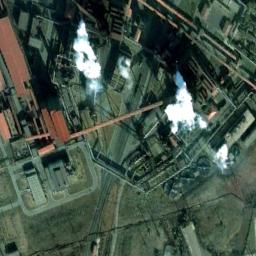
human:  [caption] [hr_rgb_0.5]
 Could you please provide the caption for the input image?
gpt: There are many mechanical equipment and pipelines in the thermal power station .

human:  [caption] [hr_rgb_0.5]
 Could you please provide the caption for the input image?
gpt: The thermal power station is on the grass next to some buildings with white fog above .

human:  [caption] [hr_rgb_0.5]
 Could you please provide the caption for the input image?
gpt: Here are three thermal power stations that are smoking, two of which are larger than the other one .

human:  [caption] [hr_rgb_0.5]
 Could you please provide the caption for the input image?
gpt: There are many buildings next to the thermal power station .

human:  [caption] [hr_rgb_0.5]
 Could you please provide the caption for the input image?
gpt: There are some buildings and green lawns on the thermal power station .